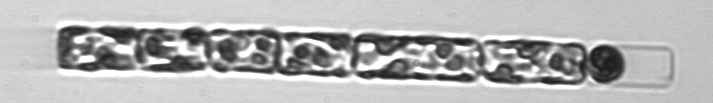
Label: Guinardia_delicatula_TAG_internal_parasite